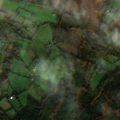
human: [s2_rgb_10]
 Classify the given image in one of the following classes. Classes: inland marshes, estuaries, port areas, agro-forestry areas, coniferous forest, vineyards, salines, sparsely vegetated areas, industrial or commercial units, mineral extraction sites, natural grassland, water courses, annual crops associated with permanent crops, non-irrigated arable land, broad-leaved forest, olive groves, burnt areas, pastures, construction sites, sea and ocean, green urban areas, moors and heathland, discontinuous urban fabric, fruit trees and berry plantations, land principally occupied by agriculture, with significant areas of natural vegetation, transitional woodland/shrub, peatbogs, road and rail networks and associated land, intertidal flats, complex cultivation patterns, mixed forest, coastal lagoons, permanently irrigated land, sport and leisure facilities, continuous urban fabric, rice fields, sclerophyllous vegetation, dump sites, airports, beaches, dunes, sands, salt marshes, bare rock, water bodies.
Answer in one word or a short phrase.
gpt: land principally occupied by agriculture, with significant areas of natural vegetation, coniferous forest